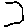
Label: hexagon